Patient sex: F
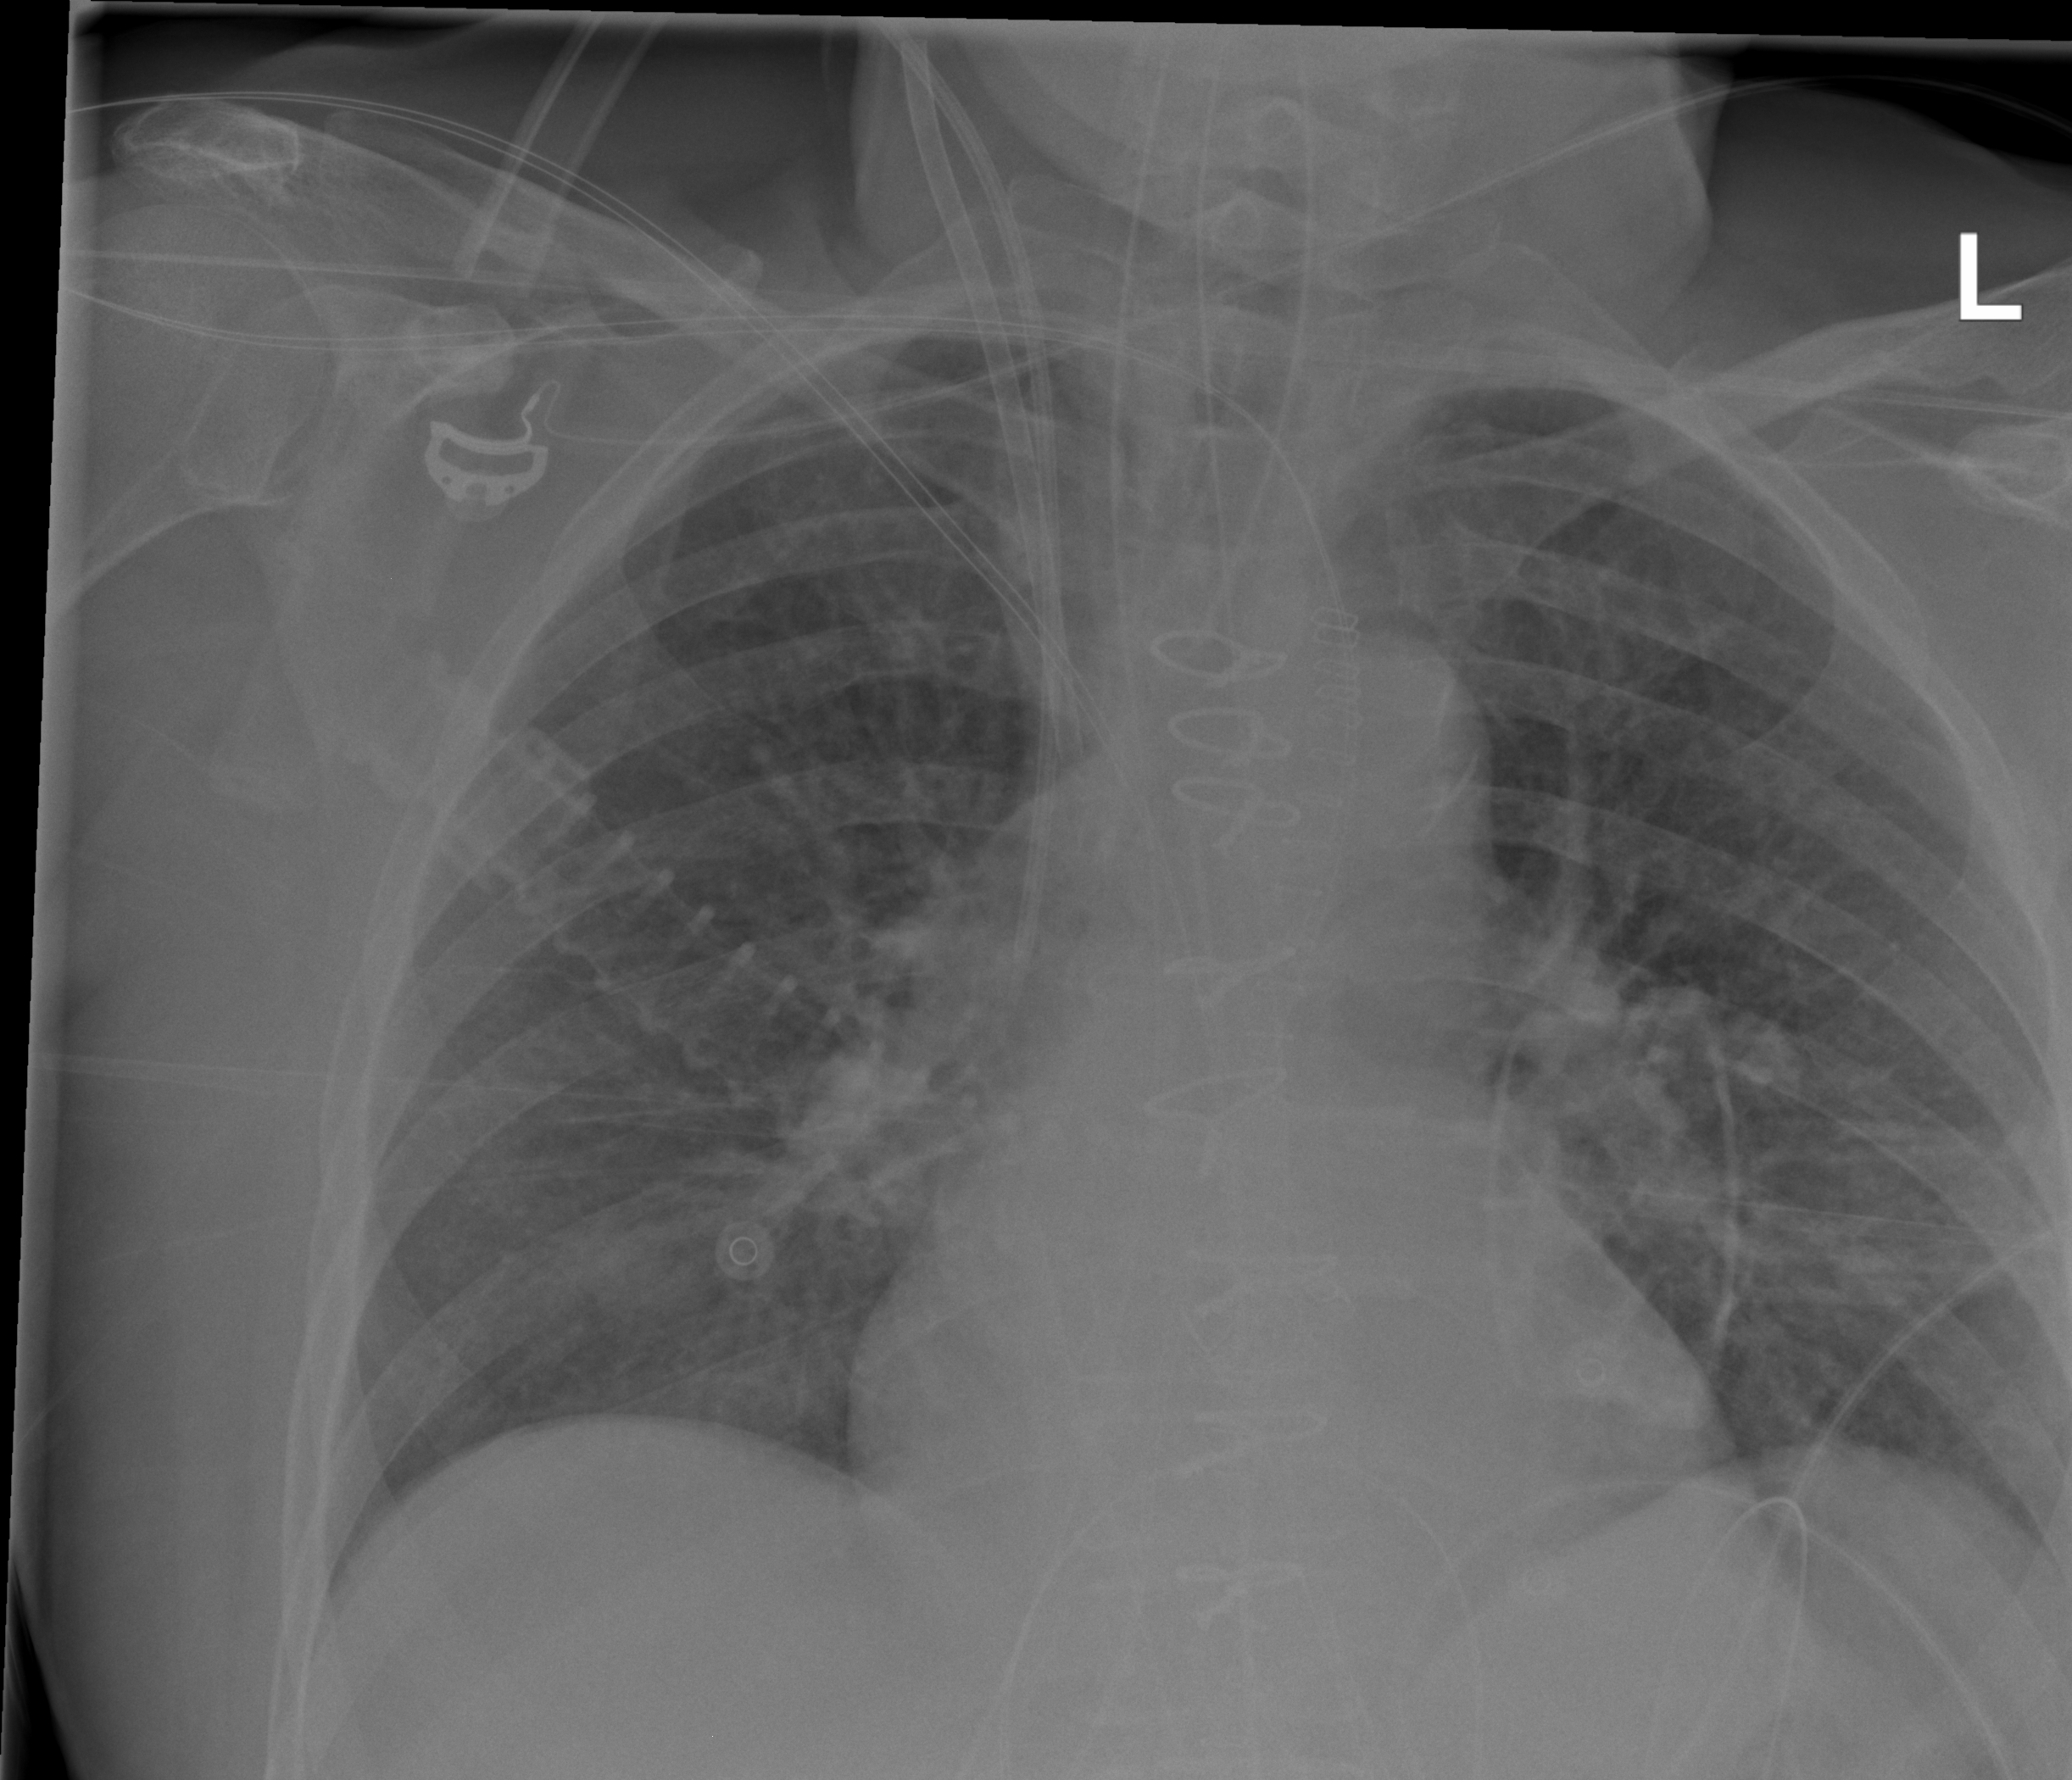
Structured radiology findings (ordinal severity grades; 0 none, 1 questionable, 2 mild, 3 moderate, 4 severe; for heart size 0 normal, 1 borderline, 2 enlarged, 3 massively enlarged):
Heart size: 0
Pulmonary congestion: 1
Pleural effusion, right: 0
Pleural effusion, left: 0
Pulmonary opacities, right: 0
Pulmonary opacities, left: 0
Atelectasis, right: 2
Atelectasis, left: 2